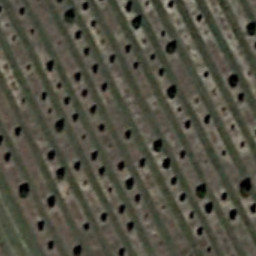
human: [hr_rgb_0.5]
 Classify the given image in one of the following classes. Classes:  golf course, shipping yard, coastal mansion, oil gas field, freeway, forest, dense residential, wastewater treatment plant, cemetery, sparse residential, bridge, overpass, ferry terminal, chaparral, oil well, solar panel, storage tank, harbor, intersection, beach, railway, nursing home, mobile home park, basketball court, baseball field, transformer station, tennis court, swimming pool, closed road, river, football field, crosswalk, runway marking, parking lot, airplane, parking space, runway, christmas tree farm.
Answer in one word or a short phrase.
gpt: christmas tree farm